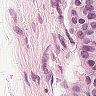
Metastatic tissue present: no